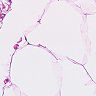
Metastatic tissue present: no